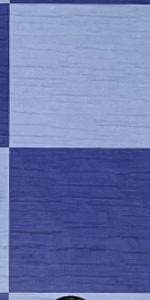
Label: Empty